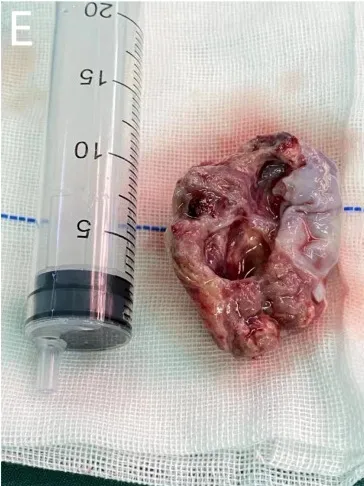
During the operation, a tumor protrusion of approximately 10 * 15 mm was evident on the surface of the right atrium. The tumor morphology was considered for atrial sarcoma diagnosis (D, E).
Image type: medical_photograph (other_medical_photograph)